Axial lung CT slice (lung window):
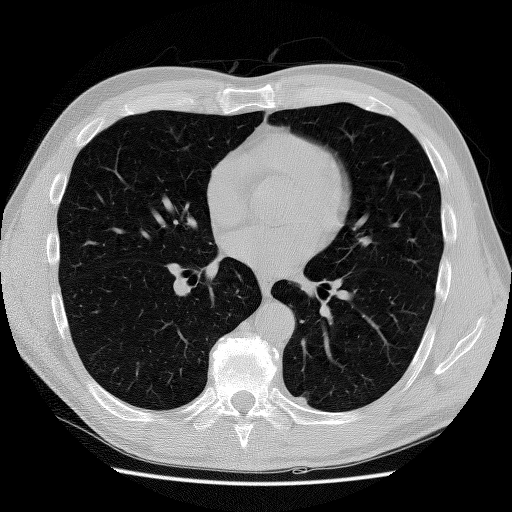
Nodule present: yes
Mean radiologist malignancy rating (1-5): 2